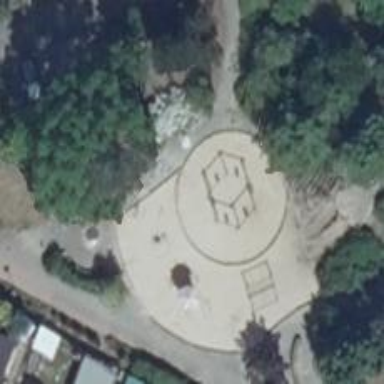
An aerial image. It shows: Playground area for leisure activities on the land.